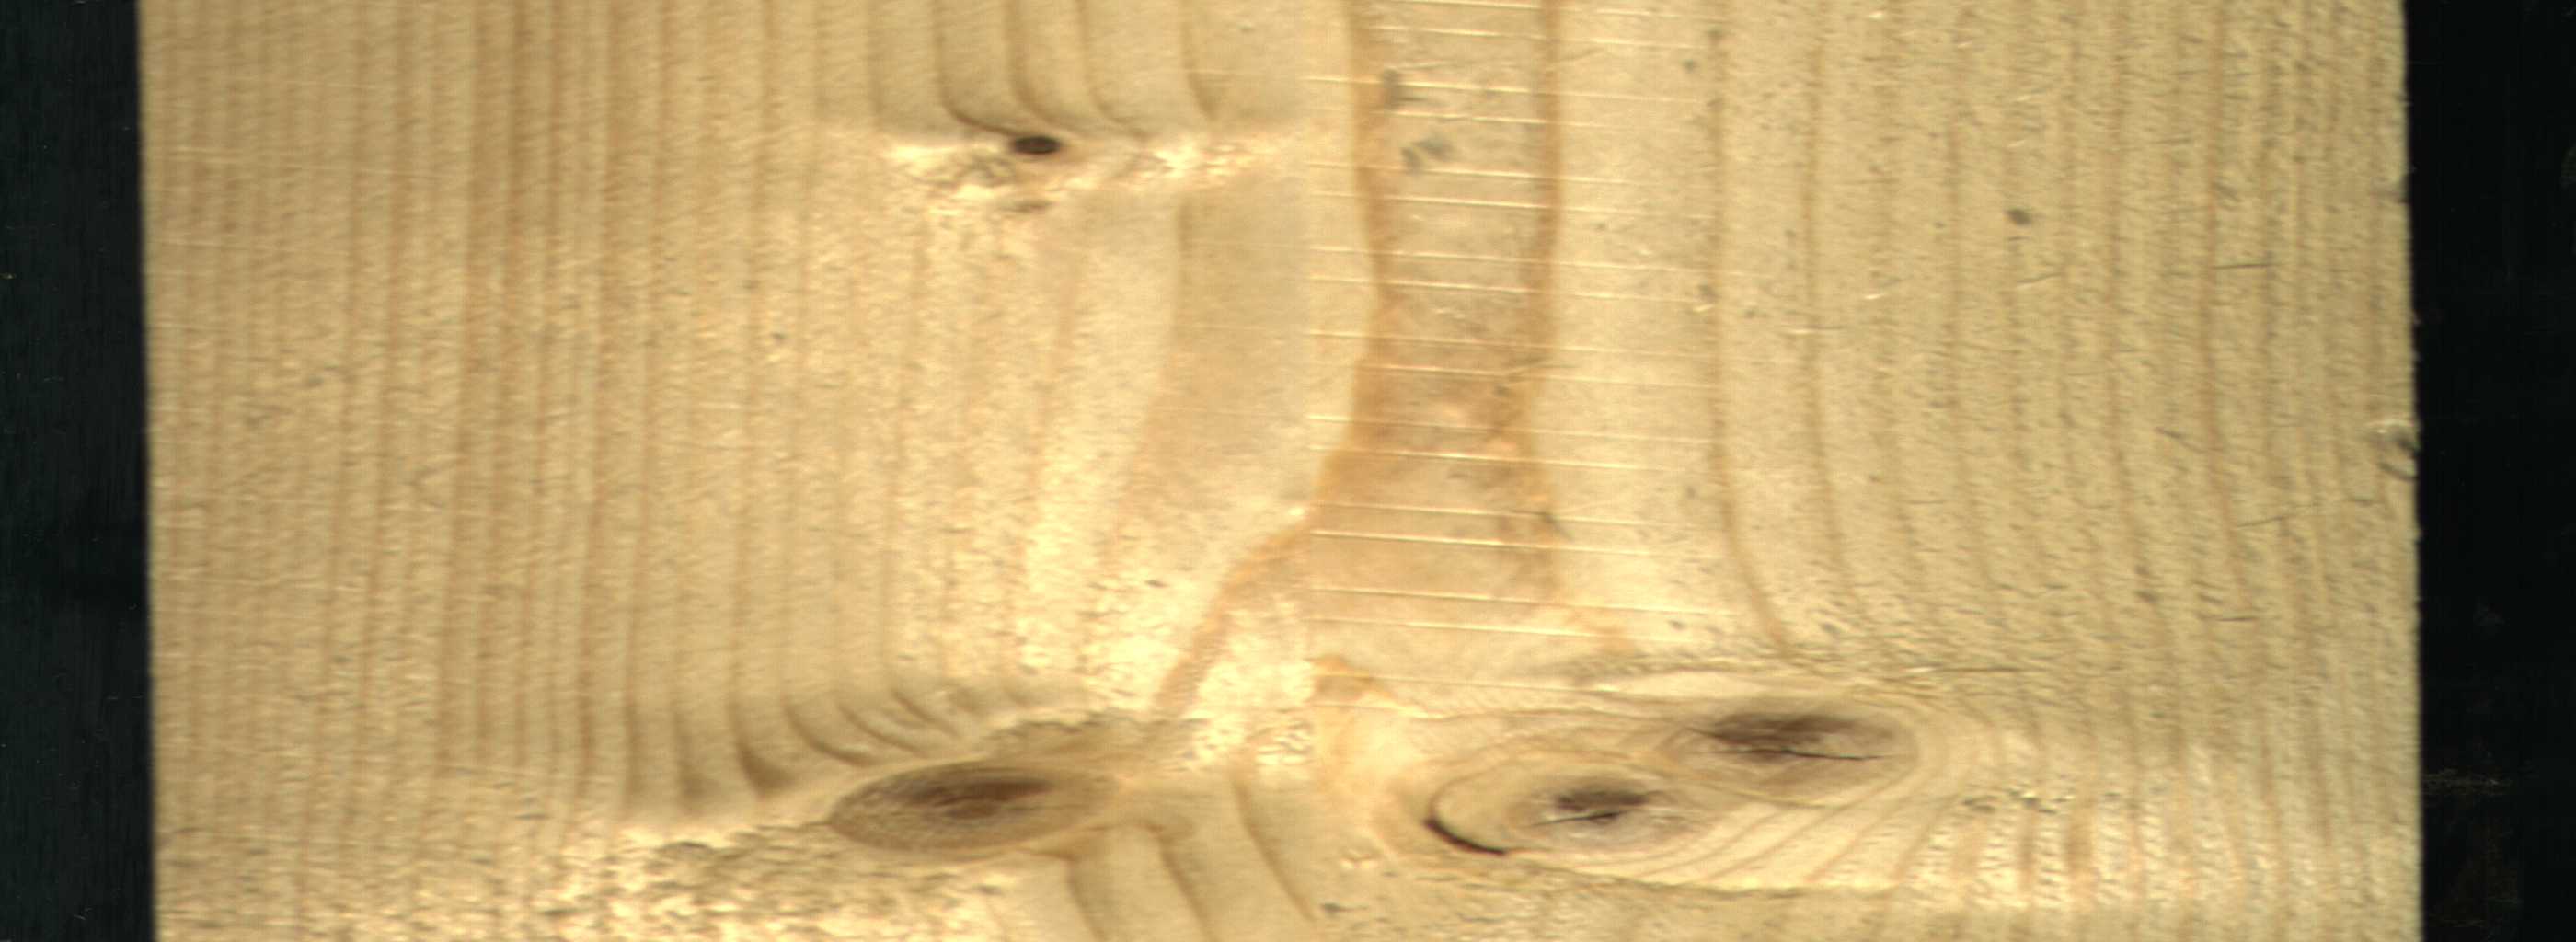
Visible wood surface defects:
knot_with_crack
Live_Knot
Live_Knot
Live_Knot